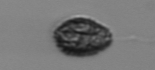
Label: Pseudochattonella_farcimen